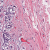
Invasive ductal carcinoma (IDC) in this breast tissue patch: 1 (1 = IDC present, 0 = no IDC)